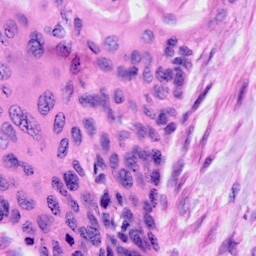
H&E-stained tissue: Cervix